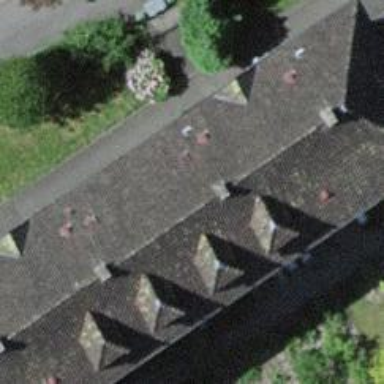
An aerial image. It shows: Apartment building with hipped roof.